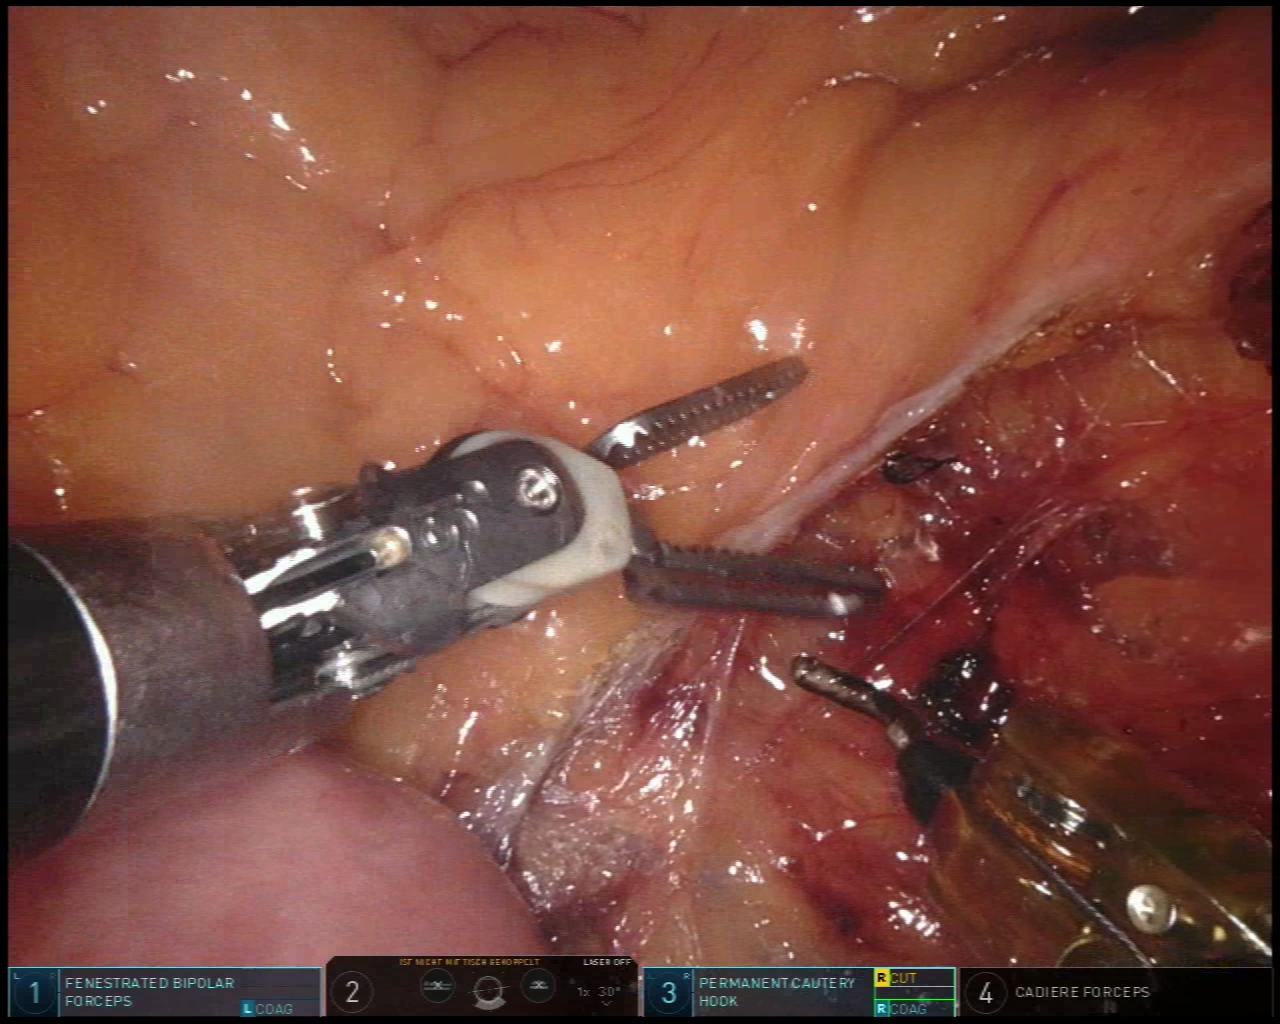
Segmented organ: small_intestine
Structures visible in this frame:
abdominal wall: no
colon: no
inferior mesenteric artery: no
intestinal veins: no
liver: no
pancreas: no
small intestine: yes
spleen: no
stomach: no
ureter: no
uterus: no
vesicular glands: no